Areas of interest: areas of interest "Sanatorium"
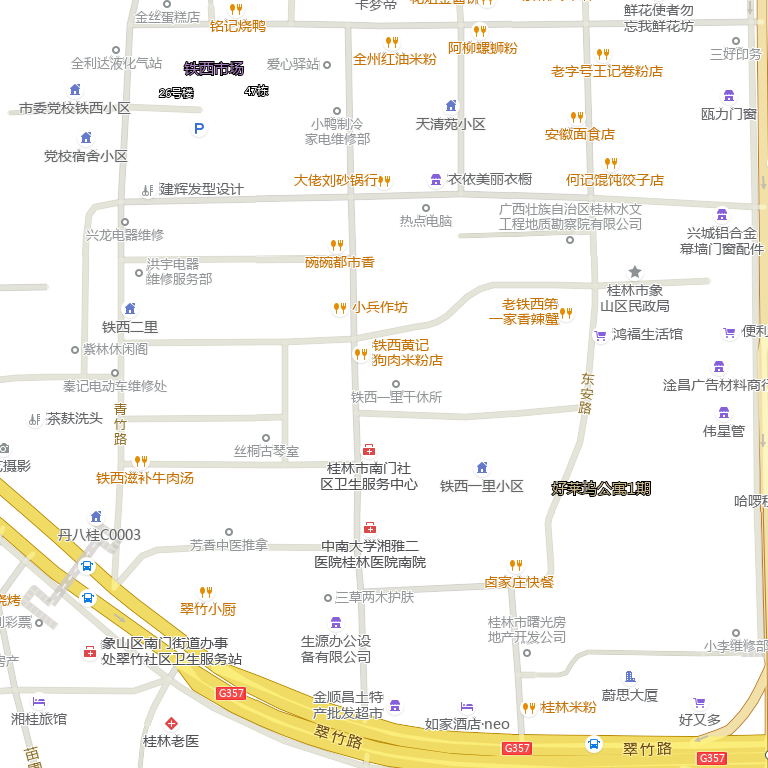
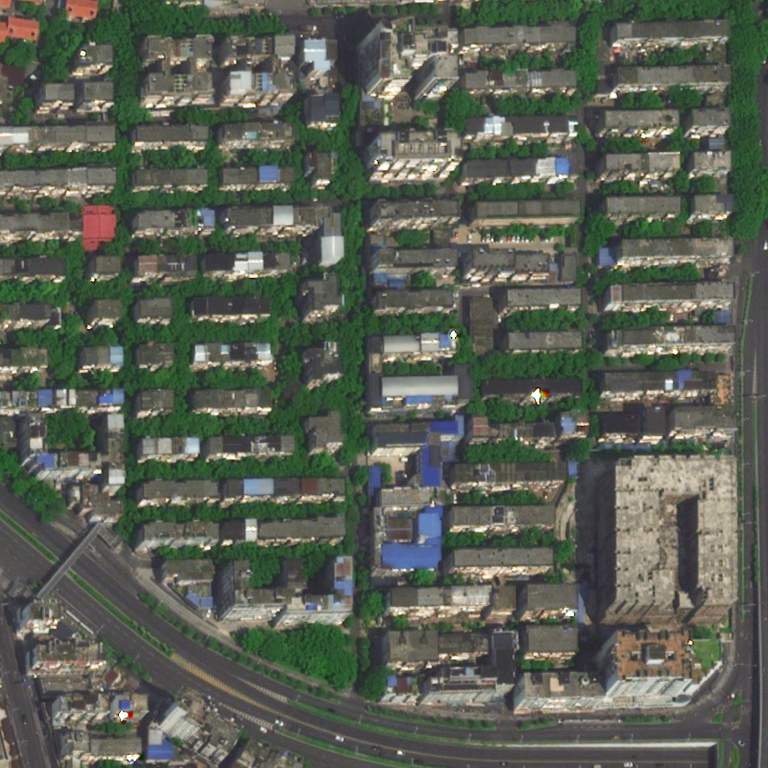